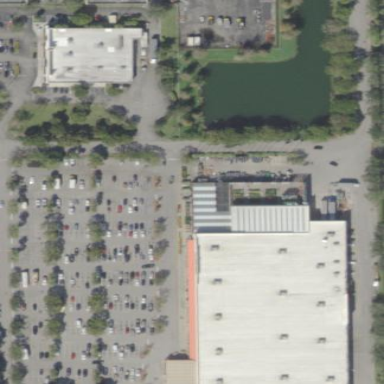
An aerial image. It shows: Retail area.